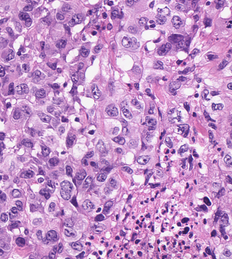
Tumor epithelial tissue: yes
Tumor-associated stroma tissue: yes
Normal tissue: no